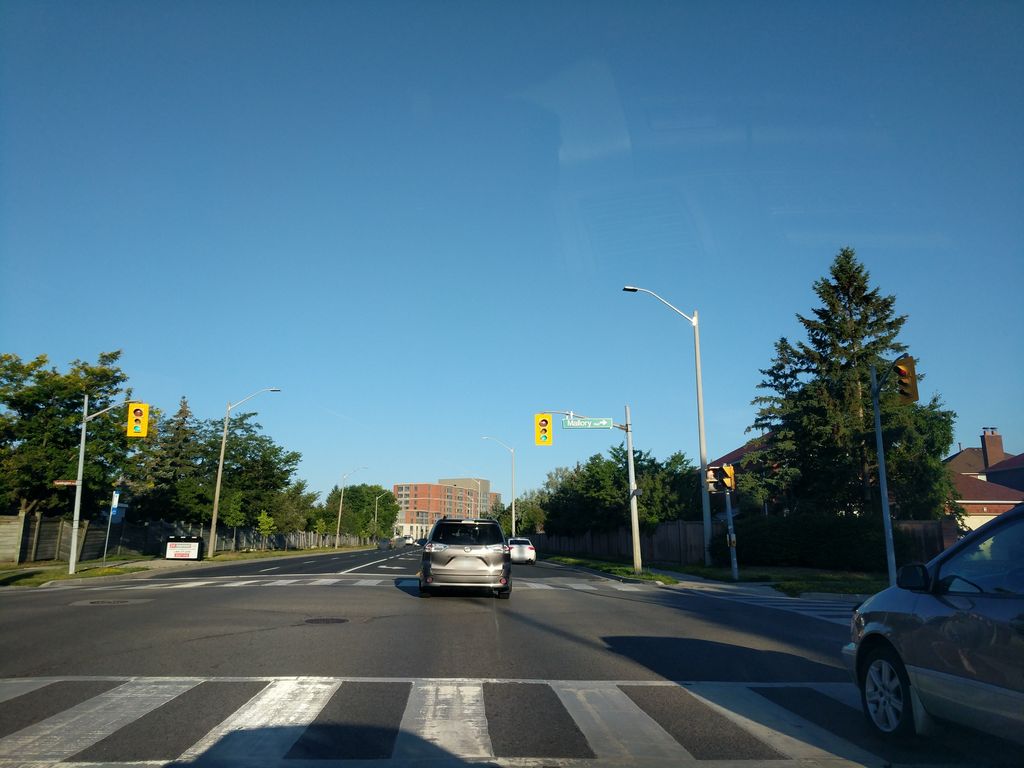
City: toronto